Question: I have spent many hours to figure out why my CloudFormation template failed using WaitCondition. The template error out: 'WaitCondition timed out. Received 0 conditions when expecting 1' . Note that I did make sure that my AMI has cfn-signal command preinstall in my AMI.
I have attached following screenshot of my template:

I googled and found some people have the same issue like: <URL> . However, in my case, the cfn-signal command does exist. So until now I still don't know how to fix the issue.
Thanks
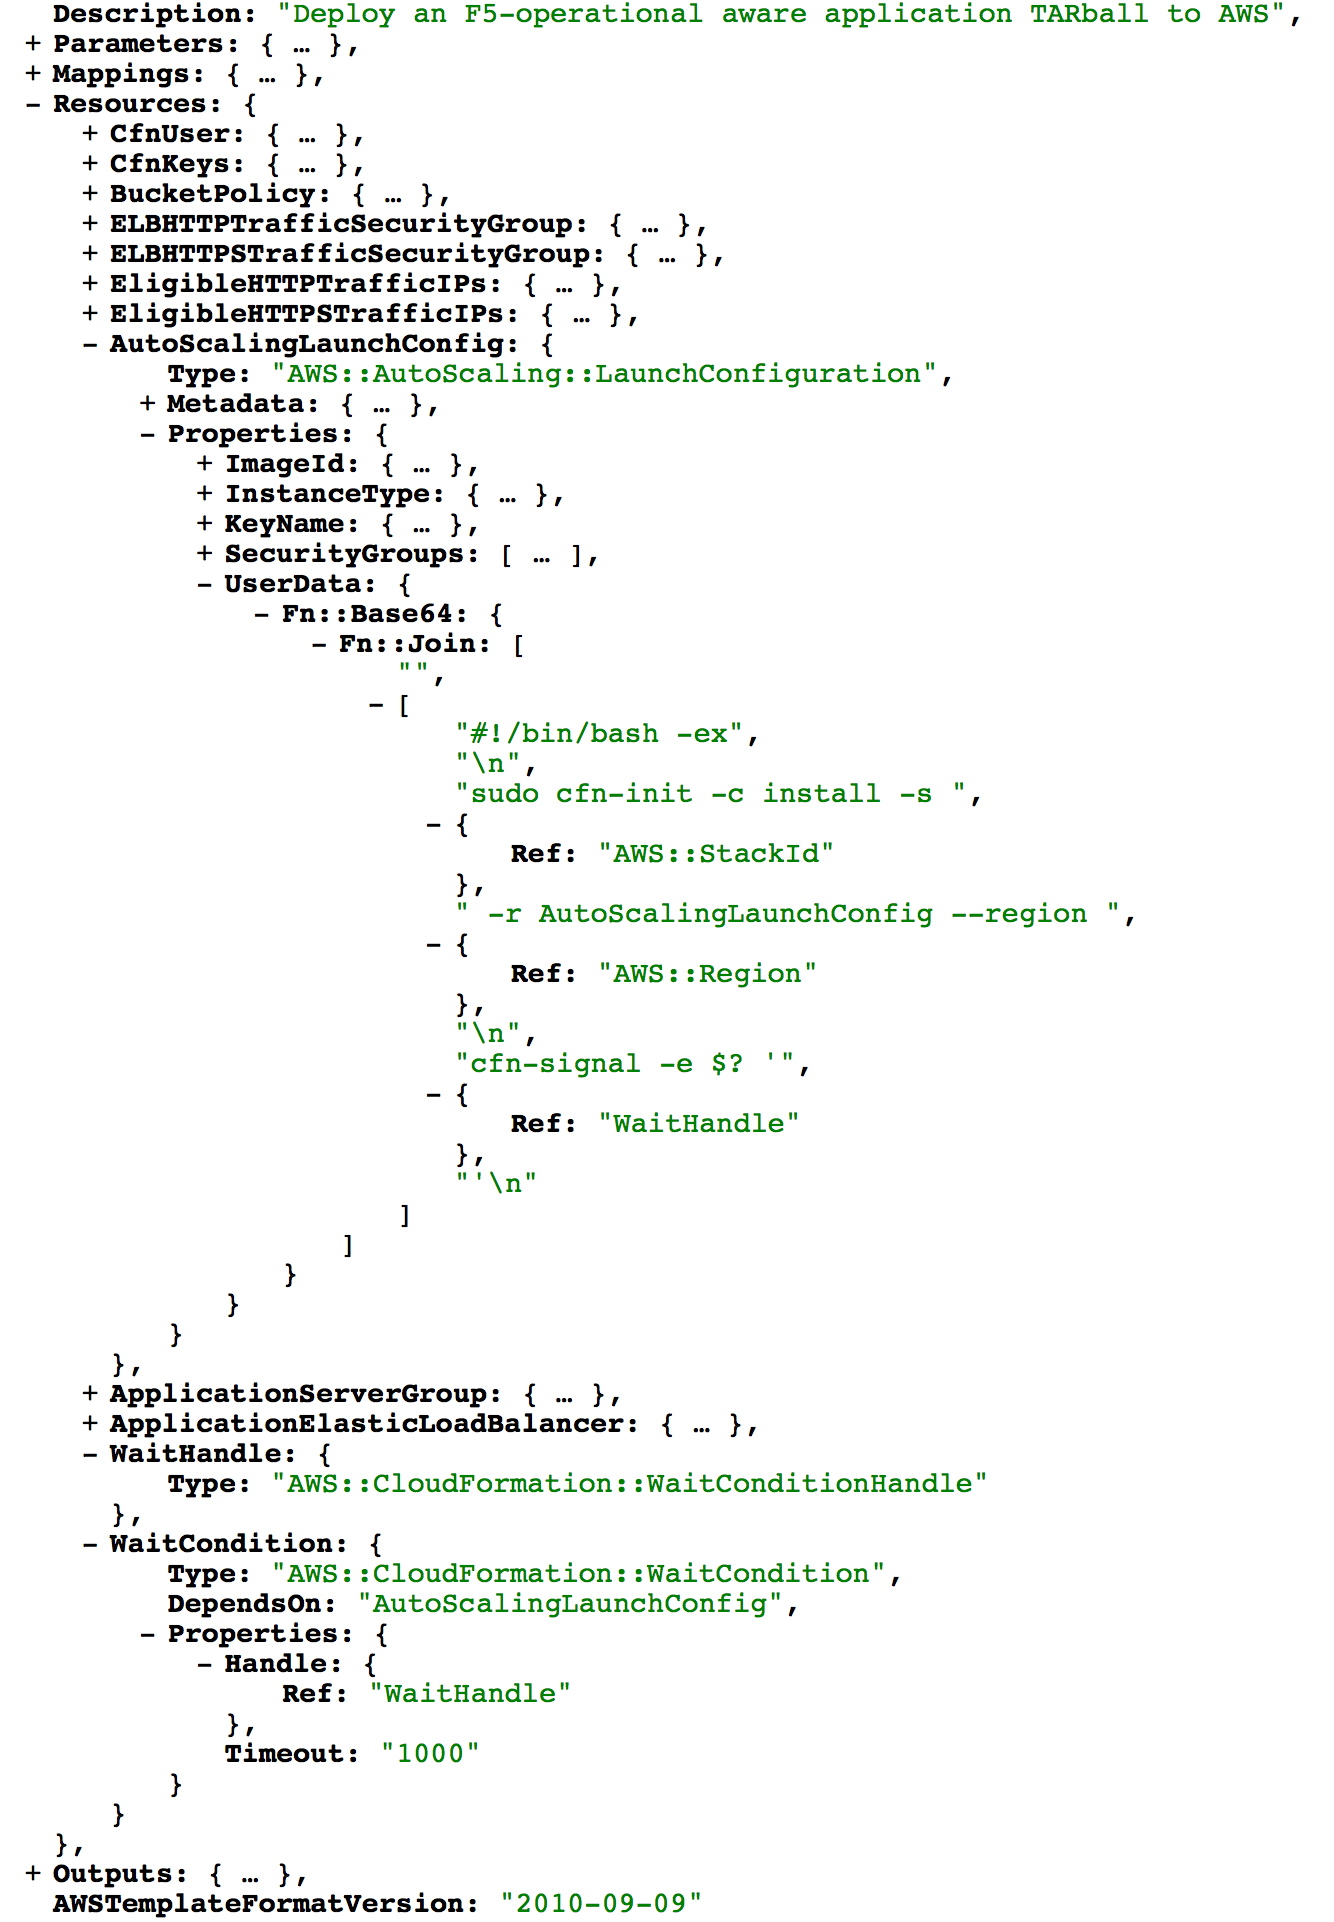
Answer: Ok, the problem is because you're using an auto-scaling launch config. Wait signals only really work when creating a real instance. Otherwise cloud formation creating the scaling group, and is waiting for an instance that is only created after your scaling group decides it needs to scale up one or more instances. Unfortunately, because the rest of the scaling group is waiting for a signal to be signalled (by a concrete instance), the scaling group never registers, therefore never creates the instance. Kind of a deadlock - or at the very list - an exceedingly long period of time forcing the timeout.
- -
If you remove the launch config, and have it create a concrete instance - then your wait condition will signal.